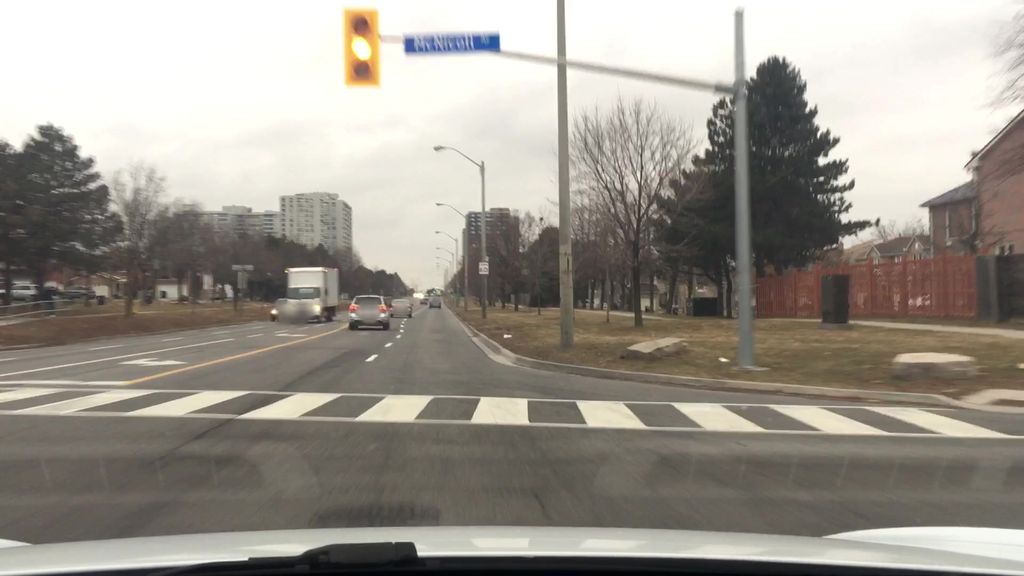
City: toronto